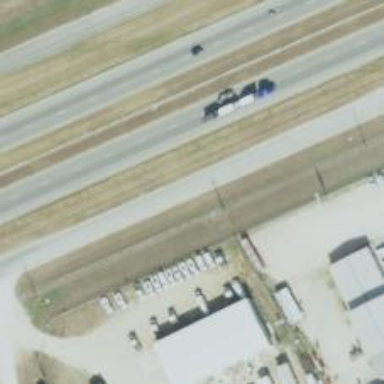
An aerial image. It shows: Asphalt tertiary road with frontage road.